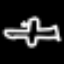
Label: airplane